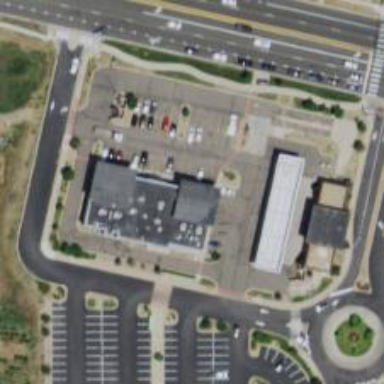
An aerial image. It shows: Convenience shop.